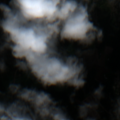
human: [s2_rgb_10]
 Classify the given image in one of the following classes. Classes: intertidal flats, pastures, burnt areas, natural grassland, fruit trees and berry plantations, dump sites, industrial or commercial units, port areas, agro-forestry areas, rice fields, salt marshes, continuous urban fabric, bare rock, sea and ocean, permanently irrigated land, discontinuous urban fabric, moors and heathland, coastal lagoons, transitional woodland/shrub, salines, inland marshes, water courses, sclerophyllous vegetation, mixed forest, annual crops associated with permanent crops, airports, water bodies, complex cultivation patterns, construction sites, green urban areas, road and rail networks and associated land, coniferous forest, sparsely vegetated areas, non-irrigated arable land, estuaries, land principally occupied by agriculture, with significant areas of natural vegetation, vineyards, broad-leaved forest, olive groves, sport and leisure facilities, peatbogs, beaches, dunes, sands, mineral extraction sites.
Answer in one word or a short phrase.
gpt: pastures, land principally occupied by agriculture, with significant areas of natural vegetation, coniferous forest, mixed forest